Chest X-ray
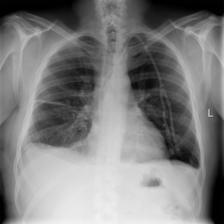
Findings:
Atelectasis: negative
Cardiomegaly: negative
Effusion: positive
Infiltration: positive
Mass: negative
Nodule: negative
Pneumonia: negative
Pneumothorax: negative
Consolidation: negative
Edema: negative
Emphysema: negative
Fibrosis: negative
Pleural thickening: negative
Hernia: negative